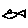
Label: fish